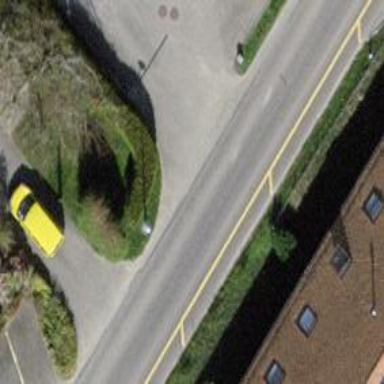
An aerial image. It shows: Hedge barrier.